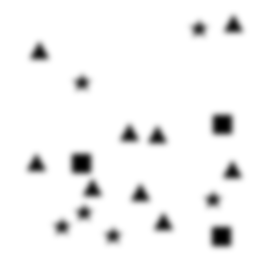
Squares: 3
Triangles: 9
Stars: 6
Total shapes: 18